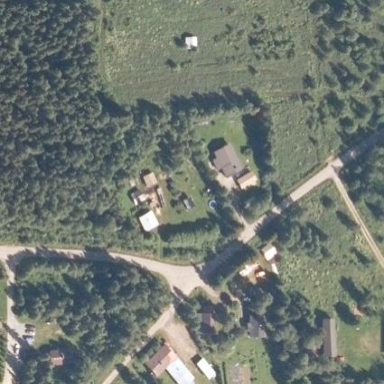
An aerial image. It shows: Residential area in rural setting.